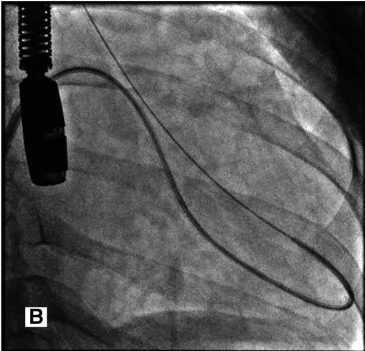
(B) MP-6fr catheter via Mullins longsheath introducer into the left ventricle, inserting an exchange-length 0.035" Terumo wire into the left ventricle and across the aortic valve into the descending aorta.
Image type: radiology (x_ray)